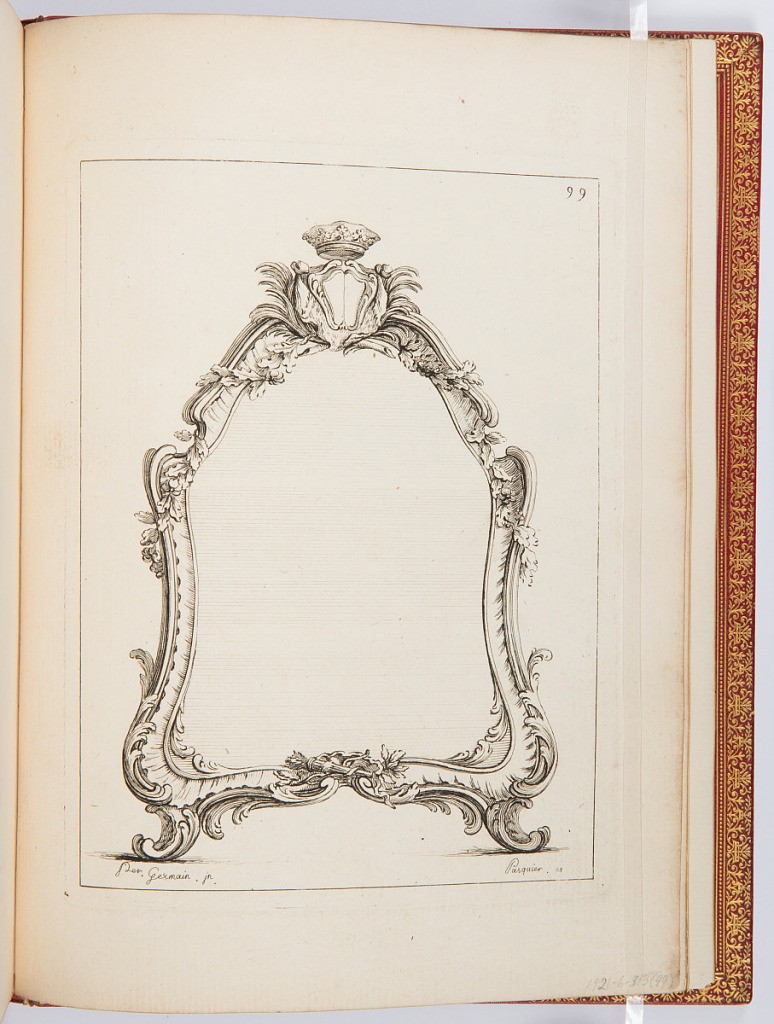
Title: Miroir
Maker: Pierre Germain, French, 1703 - 1783
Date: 1748
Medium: Etching on laid paper
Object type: Print
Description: Design for a mirror elevated on scroll feet decorated with ornament motifs including a crowned cartouche, sprays, shells, leaf garland, scalloping, and rinceaux. The plate is signed and numbered.